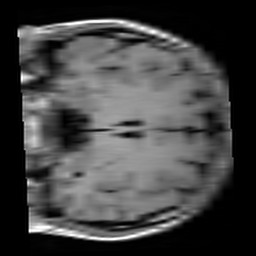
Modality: T1w
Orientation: coronal
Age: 20
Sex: female
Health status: healthy
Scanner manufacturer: siemens
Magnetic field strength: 3 T
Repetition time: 4.1 s
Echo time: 0.0085 s